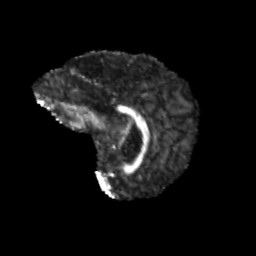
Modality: FA
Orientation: sagittal
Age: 13
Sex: male
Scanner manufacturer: siemens
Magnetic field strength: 3 T
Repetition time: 3.8 s
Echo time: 0.07 s